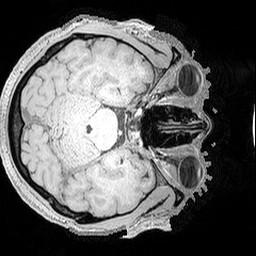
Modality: MP2RAGE
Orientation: axial
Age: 23
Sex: female
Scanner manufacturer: siemens
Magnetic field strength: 3 T
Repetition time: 5 s
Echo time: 0.00298 s